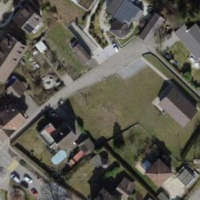
EUNIS habitat code: 54
Species observed at this site:
Cydonia oblonga